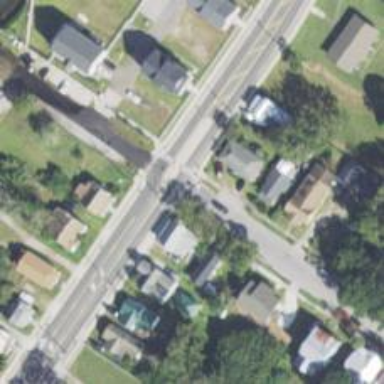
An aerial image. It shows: Road with stop sign.